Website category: university
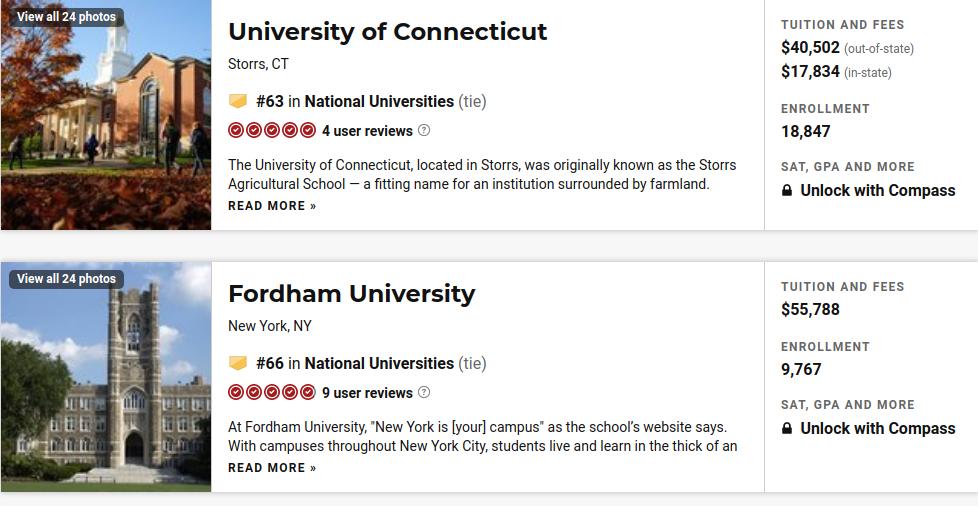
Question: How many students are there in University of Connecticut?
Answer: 18,847

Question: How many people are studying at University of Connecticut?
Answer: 18,847

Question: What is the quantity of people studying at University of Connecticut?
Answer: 18,847

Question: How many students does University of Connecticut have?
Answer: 18,847

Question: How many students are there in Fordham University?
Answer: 9,767

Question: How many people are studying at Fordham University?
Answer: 9,767

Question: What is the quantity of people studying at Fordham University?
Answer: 9,767

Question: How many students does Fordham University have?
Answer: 9,767

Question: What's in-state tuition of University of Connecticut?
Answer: $17,834

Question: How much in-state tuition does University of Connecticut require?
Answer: $17,834

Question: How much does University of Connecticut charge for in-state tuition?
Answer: $17,834

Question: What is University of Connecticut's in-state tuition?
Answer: $17,834

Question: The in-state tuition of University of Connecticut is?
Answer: $17,834

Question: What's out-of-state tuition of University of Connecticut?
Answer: $40,502

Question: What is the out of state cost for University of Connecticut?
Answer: $40,502

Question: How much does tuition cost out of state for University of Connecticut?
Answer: $40,502

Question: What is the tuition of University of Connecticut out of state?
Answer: $40,502

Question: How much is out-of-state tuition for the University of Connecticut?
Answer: $40,502

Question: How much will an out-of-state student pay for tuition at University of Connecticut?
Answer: $40,502

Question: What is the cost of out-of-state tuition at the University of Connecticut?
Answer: $40,502

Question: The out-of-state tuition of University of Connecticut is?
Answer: $40,502

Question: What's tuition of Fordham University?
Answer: $55,788

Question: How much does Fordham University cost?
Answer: $55,788

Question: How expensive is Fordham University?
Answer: $55,788

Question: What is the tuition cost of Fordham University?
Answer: $55,788

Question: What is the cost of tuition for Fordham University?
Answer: $55,788

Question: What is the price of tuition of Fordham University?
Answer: $55,788

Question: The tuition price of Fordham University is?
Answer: $55,788

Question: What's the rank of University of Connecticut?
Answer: #63

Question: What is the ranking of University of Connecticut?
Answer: #63

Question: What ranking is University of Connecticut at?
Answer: #63

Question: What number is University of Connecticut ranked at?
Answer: #63

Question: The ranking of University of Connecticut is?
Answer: #63

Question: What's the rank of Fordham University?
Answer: #66

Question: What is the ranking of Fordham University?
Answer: #66

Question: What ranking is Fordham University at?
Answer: #66

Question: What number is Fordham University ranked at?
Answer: #66

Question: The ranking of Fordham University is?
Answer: #66

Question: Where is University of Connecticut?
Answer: Storrs, CT

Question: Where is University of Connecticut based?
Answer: Storrs, CT

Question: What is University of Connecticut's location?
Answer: Storrs, CT

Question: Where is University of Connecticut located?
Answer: Storrs, CT

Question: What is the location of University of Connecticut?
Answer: Storrs, CT

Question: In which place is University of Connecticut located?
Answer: Storrs, CT

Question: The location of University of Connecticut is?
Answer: Storrs, CT

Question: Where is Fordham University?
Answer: New York, NY

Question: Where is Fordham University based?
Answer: New York, NY

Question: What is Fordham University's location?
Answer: New York, NY

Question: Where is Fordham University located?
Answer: New York, NY

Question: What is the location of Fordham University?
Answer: New York, NY

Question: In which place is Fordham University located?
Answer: New York, NY

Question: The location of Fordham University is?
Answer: New York, NY

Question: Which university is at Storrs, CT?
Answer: University of Connecticut

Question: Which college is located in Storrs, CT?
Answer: University of Connecticut

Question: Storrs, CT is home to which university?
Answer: University of Connecticut

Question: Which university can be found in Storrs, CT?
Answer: University of Connecticut

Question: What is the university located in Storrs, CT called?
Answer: University of Connecticut

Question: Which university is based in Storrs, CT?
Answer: University of Connecticut

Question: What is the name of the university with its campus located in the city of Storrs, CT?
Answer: University of Connecticut

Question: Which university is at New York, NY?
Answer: Fordham University

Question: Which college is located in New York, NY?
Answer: Fordham University

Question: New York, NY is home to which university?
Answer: Fordham University

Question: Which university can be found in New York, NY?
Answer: Fordham University

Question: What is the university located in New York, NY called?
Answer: Fordham University